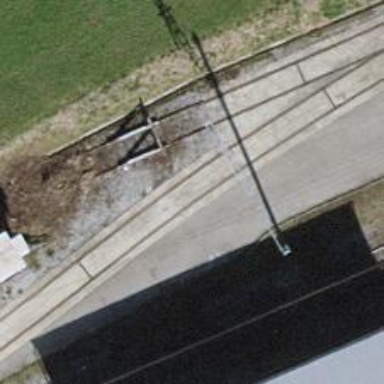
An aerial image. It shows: Single-track railway spur.